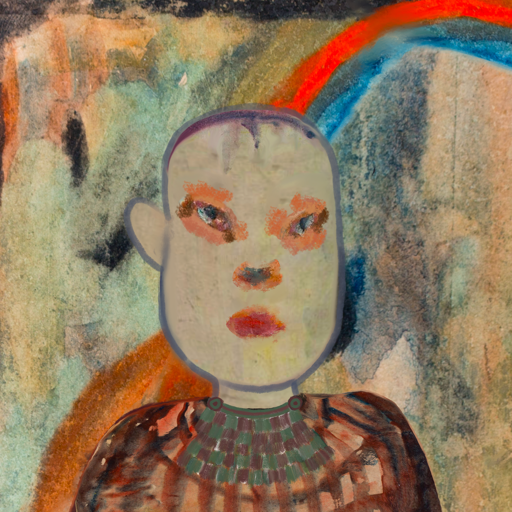
Background: Childish, Head And Neck Front: Hill_Girl, Face Front: Boggyland, Bust: Orphan, Hair Front: Blank, Head Accessory: Blank, Second Necklace: After_Raid, Necklace: Blank, Baby: Blank